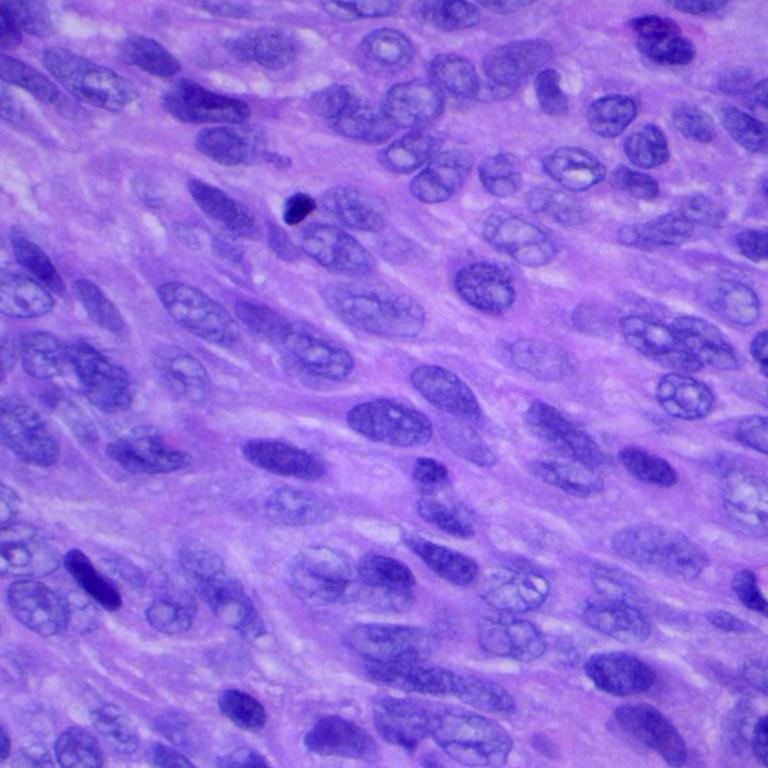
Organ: lung
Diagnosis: squamous carcinomas